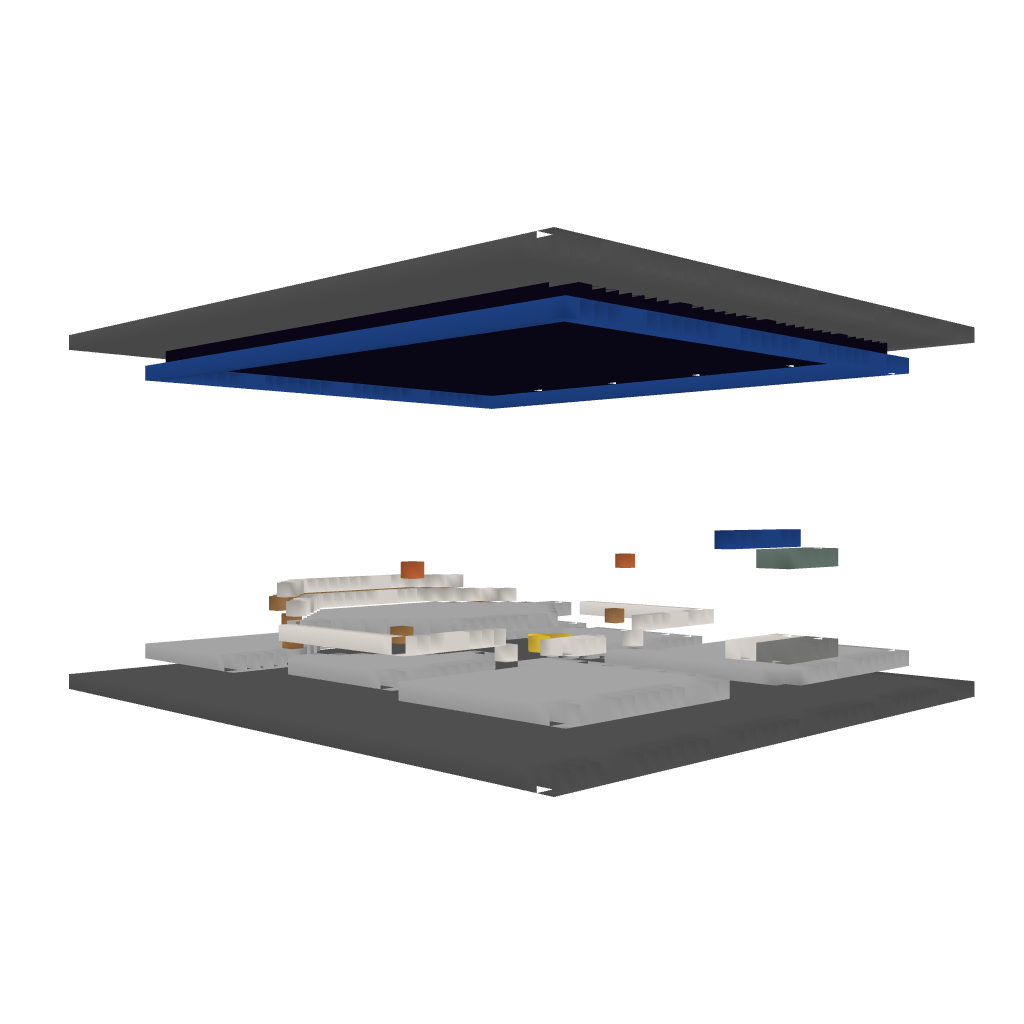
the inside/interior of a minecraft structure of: Great Fairy Fountain